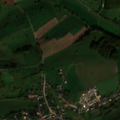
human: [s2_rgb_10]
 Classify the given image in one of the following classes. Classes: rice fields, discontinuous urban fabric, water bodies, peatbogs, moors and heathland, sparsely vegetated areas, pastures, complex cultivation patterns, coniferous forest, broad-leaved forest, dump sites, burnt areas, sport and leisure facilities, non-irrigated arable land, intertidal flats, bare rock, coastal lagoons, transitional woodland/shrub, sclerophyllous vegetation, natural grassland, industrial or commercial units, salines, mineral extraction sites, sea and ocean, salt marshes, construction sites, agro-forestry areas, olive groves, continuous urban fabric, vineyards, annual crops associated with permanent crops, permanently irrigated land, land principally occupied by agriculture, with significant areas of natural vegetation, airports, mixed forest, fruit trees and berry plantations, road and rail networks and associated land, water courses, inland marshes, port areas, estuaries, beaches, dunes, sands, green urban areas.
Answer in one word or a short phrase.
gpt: discontinuous urban fabric, non-irrigated arable land, pastures, land principally occupied by agriculture, with significant areas of natural vegetation, broad-leaved forest